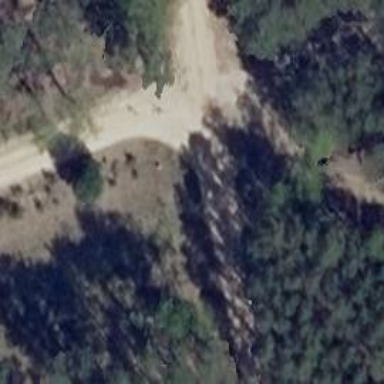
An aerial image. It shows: Sandy track road.